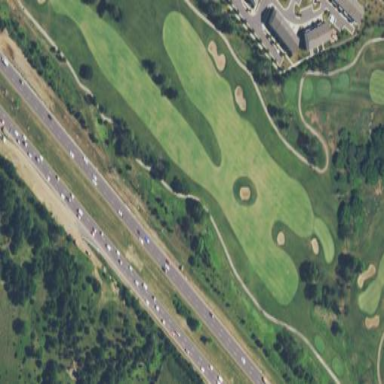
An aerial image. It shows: Golf fairway surrounded by grass.